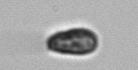
Label: Pseudochattonella_farcimen